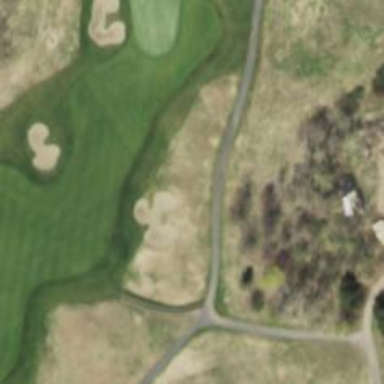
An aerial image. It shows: Path used for both walking and golf.